Question: For some reason when I deploy my API using Restler's API Explorer (a fork of Swagger UI) to production it gives me a general 404 error when I load:
'''
/api/explorer
'''
When I am more explicit and state:
'''
/api/explorer/index.html
'''
It loads the framing for the page but then reports "404 : Not Found ../resources.json" in red text below the header:

I'm fairly certain there's something environmental flaring up as the same files locally work. I also checked the .htaccess file in the '/api/explorer' directory and it looks right to me:
'''
DirectoryIndex index.php
<IfModule mod_rewrite.c>
RewriteEngine On
RewriteRule ^$ index.html [QSA,L]
RewriteCond %{REQUEST_FILENAME} !-f
RewriteCond %{REQUEST_FILENAME} !-d
RewriteRule ^(.*)$ index.html [QSA,L]
</IfModule>
'''
Any help would be appreciated.
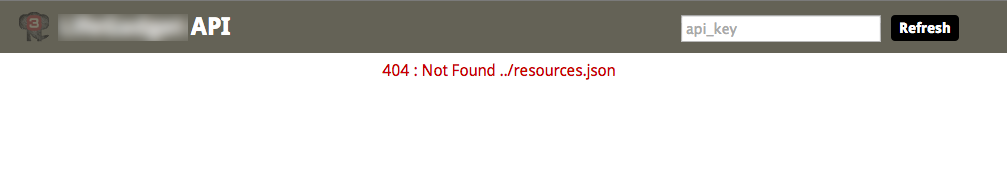
Answer: It turns out all the problems were down to a mod_rewrite problem. I'm still not 100% on WHY this problem showed up in one environment but not others with precisely the same 'httpd.conf' and '.htaccess'. Oh well, the solution is to be explicit in the rewrite rule about your base url using the 'RewriteBase' directive.
In the API directory I now have the following '.htaccess' file:
'''
DirectoryIndex index.php
<IfModule mod_rewrite.c>
RewriteEngine On
RewriteBase /api
RewriteRule ^$ index.php [QSA,L]
RewriteCond %{REQUEST_FILENAME} !-f
RewriteCond %{REQUEST_FILENAME} !-d
RewriteRule ^(.*)$ index.php [QSA,L]
</IfModule>
'''
In the API-Explorer directory I now have the following '.htaccess':
'''
DirectoryIndex index.php
<IfModule mod_rewrite.c>
RewriteEngine On
RewriteBase /api/explorer
RewriteRule ^$ index.html [QSA,L]
RewriteCond %{REQUEST_FILENAME} !-f
RewriteCond %{REQUEST_FILENAME} !-d
RewriteRule ^(.*)$ index.html [QSA,L]
</IfModule>
'''
In order to troubleshoot this problem one invaluable tip that I came across is turning on Apache's mod_rewrite logging.
'''
# Adding logging for Rewrites
RewriteLog logs/rewrite.log
RewriteLogLevel 2
'''
Put this in any globally scoped area of 'httpd.conf'; I put it around the entries that were already there about logging but you can also just put it at the end if you like that better. In addition, the basics around rewrite troubleshooting includes (apologies if this basic):
1. make sure that your httpd.conf has AllowOverride All and Options FollowSymLinks set for the directories you serving Restler out of.
2. You can put all of the configuration into httpd.conf and avoid .htaccess files altogether (and it's a bit faster that way too) but if you do that remember that httpd.conf has absolute url referencing versus .htaccess's relative.